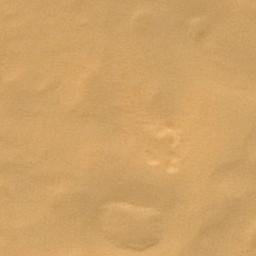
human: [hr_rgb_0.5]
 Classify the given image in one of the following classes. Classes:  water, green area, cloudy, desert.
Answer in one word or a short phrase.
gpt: desert